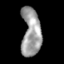
Tissue: skin
Cell type: Epithelial cells
Senescence score: 0.7516
Nuclear area (px): 910
Mean DAPI intensity: 156.943